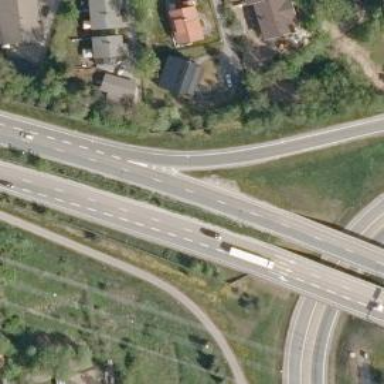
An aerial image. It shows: Asphalt trunk highway.